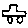
Label: car